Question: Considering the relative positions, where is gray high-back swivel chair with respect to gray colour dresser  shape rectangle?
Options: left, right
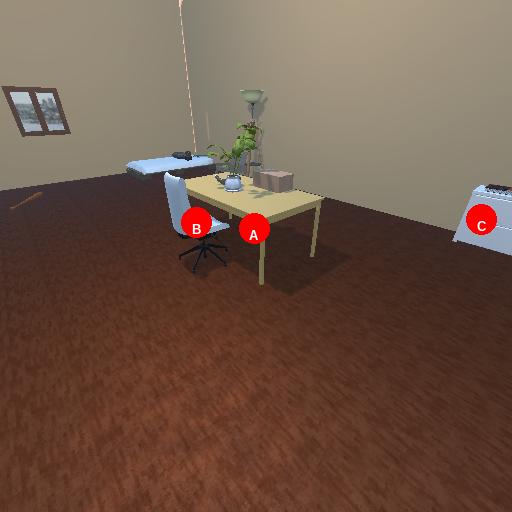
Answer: left